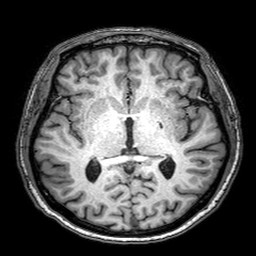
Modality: T1w
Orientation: coronal
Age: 76
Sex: male
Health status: healthy
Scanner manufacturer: philips
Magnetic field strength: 3 T